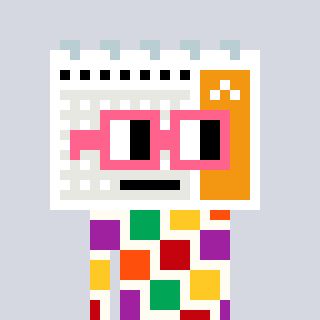
a pixel art character with square pink glasses, a calendar-shaped head and a grayscale-colored body on a cool background